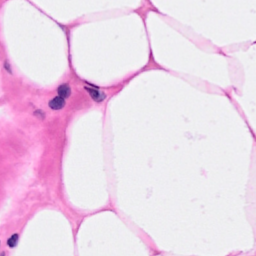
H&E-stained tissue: Breast